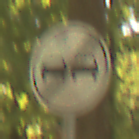
Verkehrszeichen: EndeUeberholverbot
Umgebung: Outdoor, Nature
Tageszeit: Midday
Wetter: PartlyCloudy
Licht: Natural
Jahreszeit: NotSpecified
Kontrast: LowContrast